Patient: sex F, age 56
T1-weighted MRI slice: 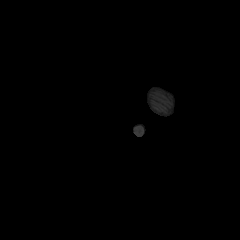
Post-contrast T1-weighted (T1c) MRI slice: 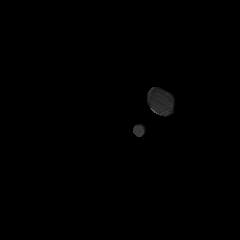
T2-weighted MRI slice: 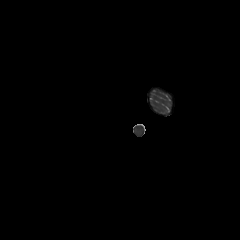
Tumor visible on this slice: no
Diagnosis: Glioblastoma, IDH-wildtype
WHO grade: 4